Field crop: maize
Growth stage: 2
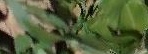
Species: maize